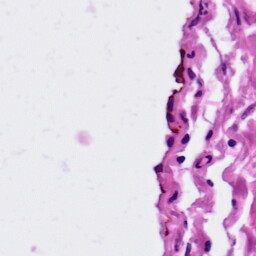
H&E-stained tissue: Lung